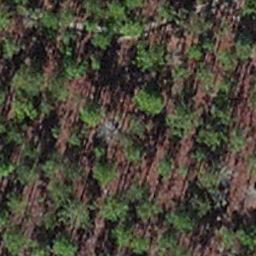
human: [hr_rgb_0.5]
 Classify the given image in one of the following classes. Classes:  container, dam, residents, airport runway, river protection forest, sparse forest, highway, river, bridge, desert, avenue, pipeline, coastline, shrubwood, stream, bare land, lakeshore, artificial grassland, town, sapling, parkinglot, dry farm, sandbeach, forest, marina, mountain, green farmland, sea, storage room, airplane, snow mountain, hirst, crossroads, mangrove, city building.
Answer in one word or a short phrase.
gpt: sapling